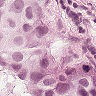
Metastatic tissue present: yes